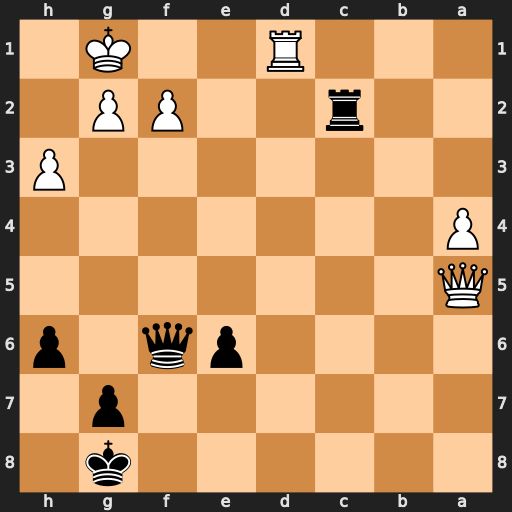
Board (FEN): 6k1/6p1/4pq1p/Q7/P7/7P/2r2PP1/3R2K1
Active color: b
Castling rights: -
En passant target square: -
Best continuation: Qxf2+ Kh2 Qxg2#